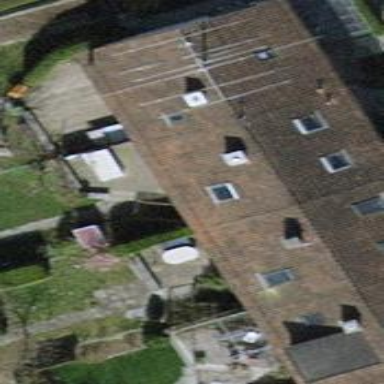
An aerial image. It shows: House with tiled roof.